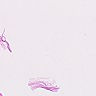
Metastatic tissue present: no